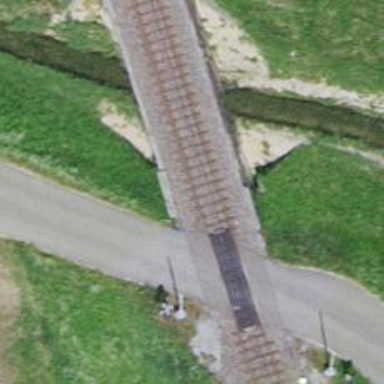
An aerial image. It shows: Railway track with contact line for electrification.